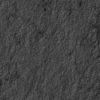
Label: not_dusty